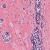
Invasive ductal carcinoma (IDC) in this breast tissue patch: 0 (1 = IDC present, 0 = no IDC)